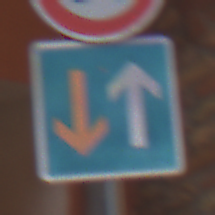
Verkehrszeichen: VorrangVorGegenverkehr
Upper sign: Geschwindigkeit30
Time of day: MorningAfternoon
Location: Outdoor (Urban)
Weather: Clear
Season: NotSpecified
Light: Natural